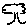
Label: tree